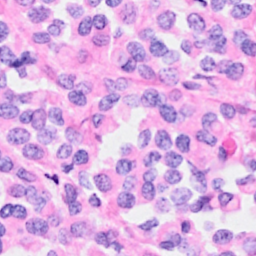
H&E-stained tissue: Breast